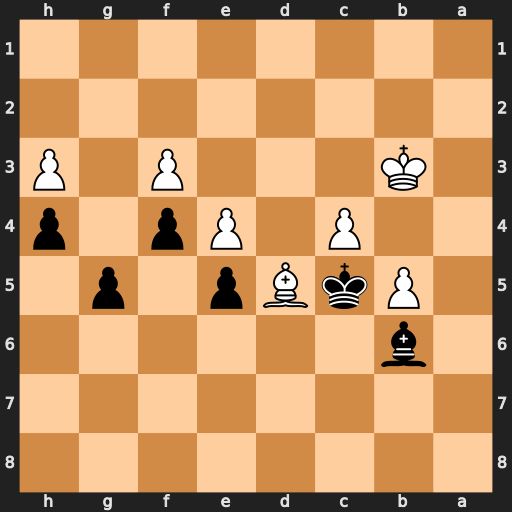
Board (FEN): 8/8/1b6/1PkBp1p1/2P1Pp1p/1K3P1P/8/8
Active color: b
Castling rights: -
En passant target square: -
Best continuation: g4 fxg4 f3